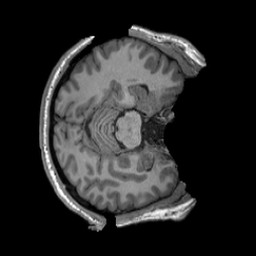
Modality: T1w
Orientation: axial
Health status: healthy